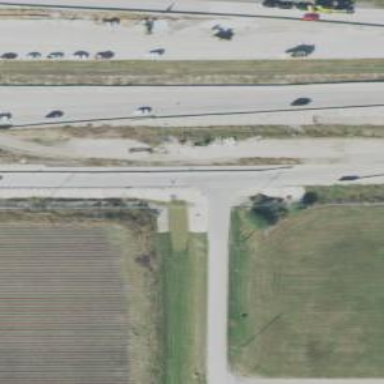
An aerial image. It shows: Secondary road with frontage road.